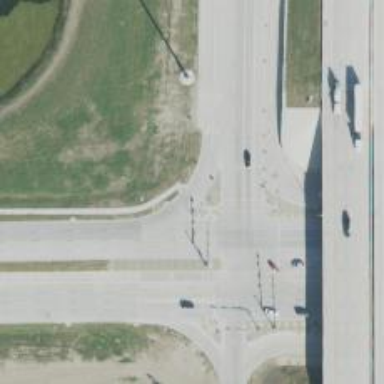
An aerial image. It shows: Primary link highway.